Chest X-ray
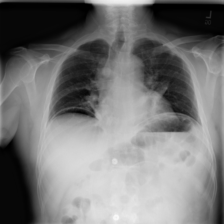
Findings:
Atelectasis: positive
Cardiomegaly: negative
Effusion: negative
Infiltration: negative
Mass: negative
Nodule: negative
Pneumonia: negative
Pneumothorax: negative
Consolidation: negative
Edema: negative
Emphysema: negative
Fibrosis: negative
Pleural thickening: negative
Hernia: negative